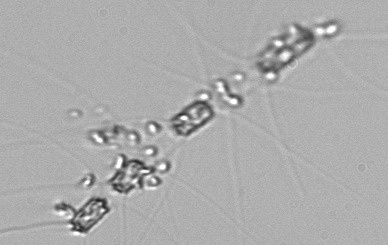
Label: Chaetoceros_didymus_TAG_external_flagellate